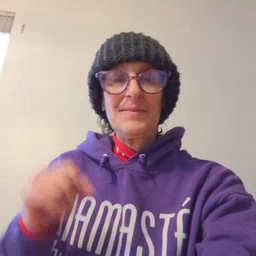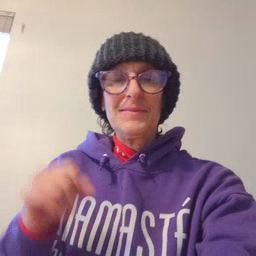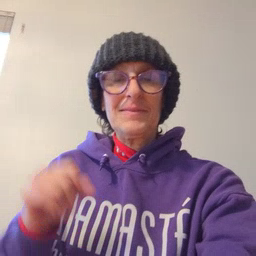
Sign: if